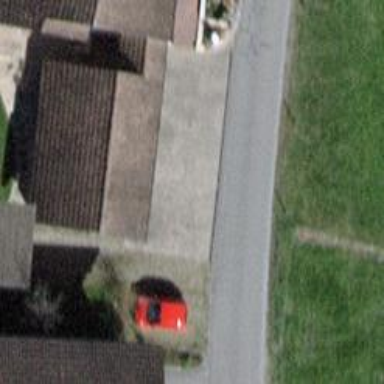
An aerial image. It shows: Garage.